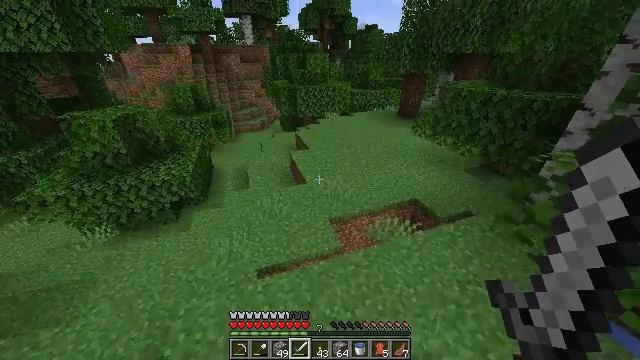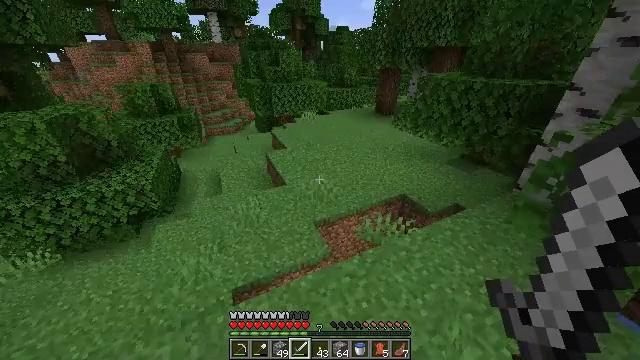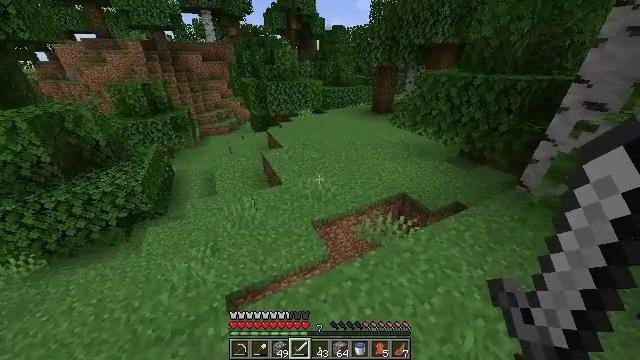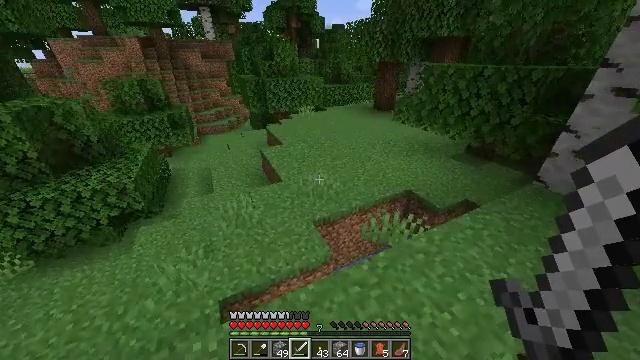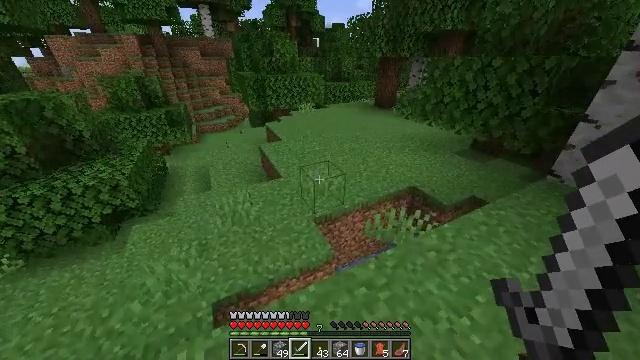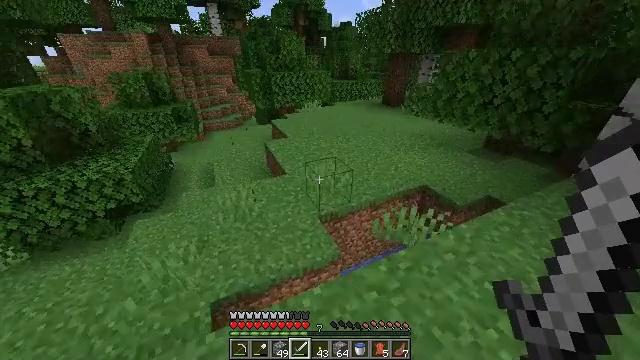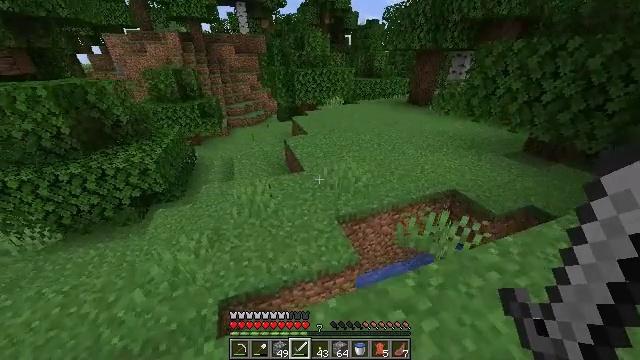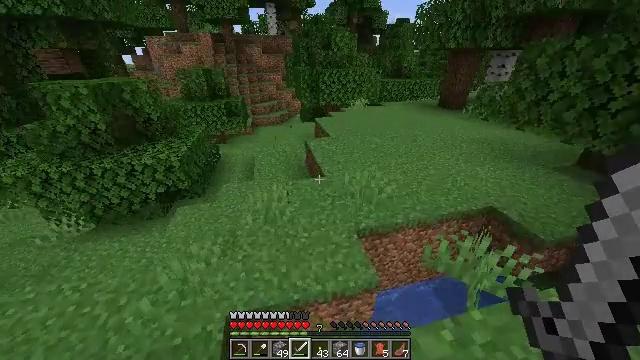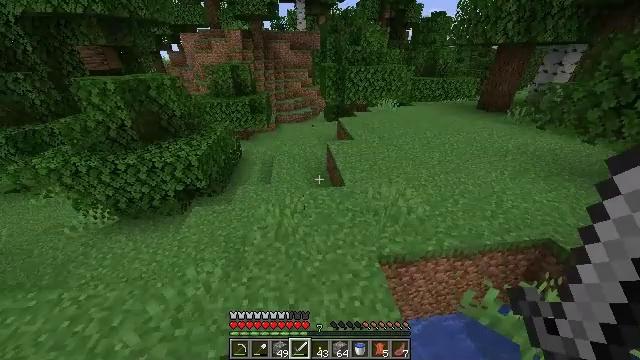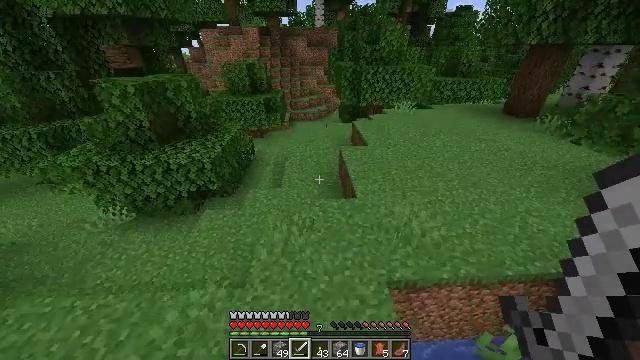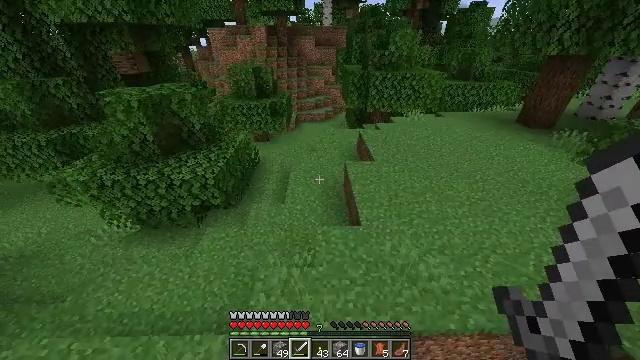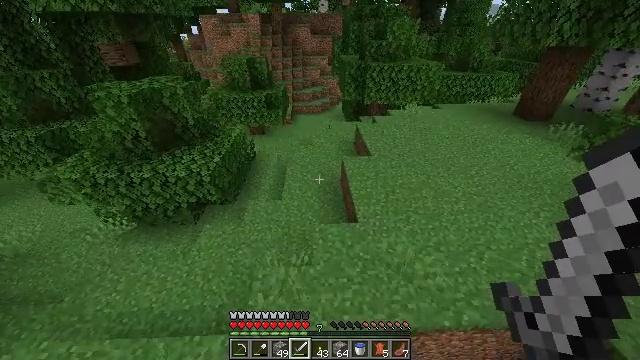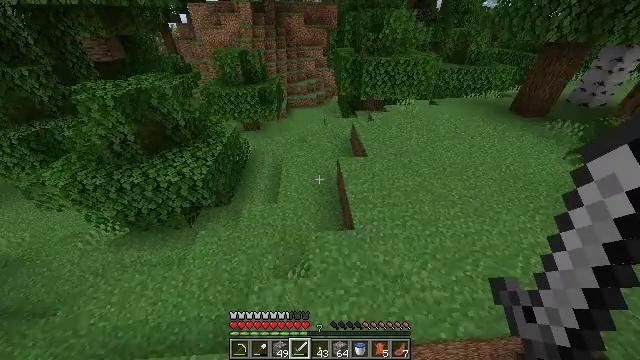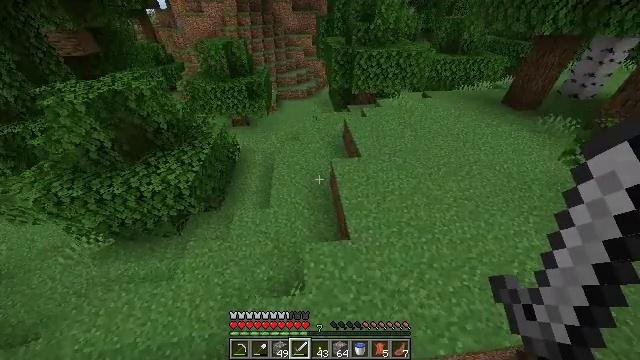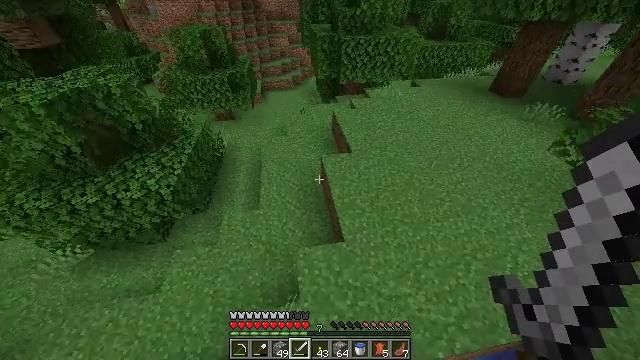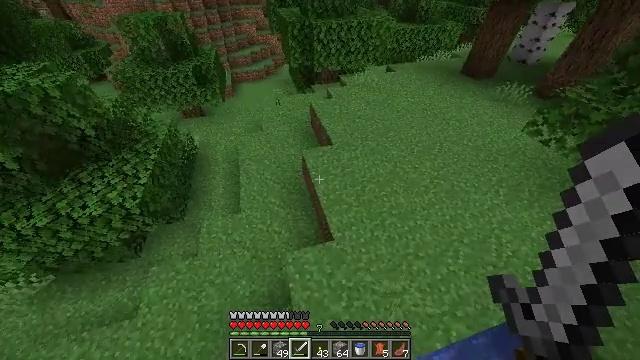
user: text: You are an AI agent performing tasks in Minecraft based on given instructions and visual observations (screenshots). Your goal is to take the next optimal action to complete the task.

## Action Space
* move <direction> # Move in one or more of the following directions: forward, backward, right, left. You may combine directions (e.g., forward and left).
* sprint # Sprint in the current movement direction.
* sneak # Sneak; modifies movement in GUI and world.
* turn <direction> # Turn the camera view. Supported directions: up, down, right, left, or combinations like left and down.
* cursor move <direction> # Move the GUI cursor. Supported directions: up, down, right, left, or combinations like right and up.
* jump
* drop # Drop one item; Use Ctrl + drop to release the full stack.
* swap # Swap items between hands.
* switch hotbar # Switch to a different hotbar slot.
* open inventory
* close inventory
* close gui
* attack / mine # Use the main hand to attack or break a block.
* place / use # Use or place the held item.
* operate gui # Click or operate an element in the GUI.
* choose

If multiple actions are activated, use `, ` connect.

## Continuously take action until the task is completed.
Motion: motion action
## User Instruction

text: Drop a peony.
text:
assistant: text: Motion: move forward, sprint, turn right
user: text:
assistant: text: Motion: move forward, sprint, turn right
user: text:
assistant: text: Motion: move forward, sprint
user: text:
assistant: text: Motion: move forward, sprint
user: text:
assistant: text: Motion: move forward, sprint, turn left
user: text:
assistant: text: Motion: move forward, sprint, turn left
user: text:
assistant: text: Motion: move forward, sprint, turn left
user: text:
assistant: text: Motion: move forward, sprint, turn left
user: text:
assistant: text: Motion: move forward, sprint, turn left, jump
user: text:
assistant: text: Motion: move forward, sprint, turn left and down, jump
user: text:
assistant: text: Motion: move forward, sprint, turn down, jump
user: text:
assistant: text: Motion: move forward, sprint, turn right and down, jump
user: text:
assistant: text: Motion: move forward, sprint, turn right and down, jump
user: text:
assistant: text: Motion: move forward, sprint, turn right and down, jump
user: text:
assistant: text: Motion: move forward, sprint, turn right and down, jump
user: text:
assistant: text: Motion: move forward, sprint, turn right
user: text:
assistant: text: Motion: move forward, sprint, turn right and up
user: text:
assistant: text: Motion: move forward, sprint, turn right and up
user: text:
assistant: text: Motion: move forward, sprint, turn right and up
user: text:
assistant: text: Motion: move forward, sprint, turn right and up
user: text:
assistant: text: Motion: move forward, sprint, turn up
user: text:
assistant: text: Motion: move forward, sprint, turn left and up
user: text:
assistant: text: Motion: move forward, sprint, turn up, jump
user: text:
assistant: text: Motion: move forward, sprint, turn up, jump
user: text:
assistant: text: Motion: move forward, sprint, turn up, jump
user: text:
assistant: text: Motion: move forward, sprint, turn right and up, jump
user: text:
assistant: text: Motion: move forward, sprint, jump
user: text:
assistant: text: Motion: move forward, sprint, jump
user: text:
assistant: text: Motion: move forward, sprint, jump
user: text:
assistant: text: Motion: move forward, sprint, turn right, jump